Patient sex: F
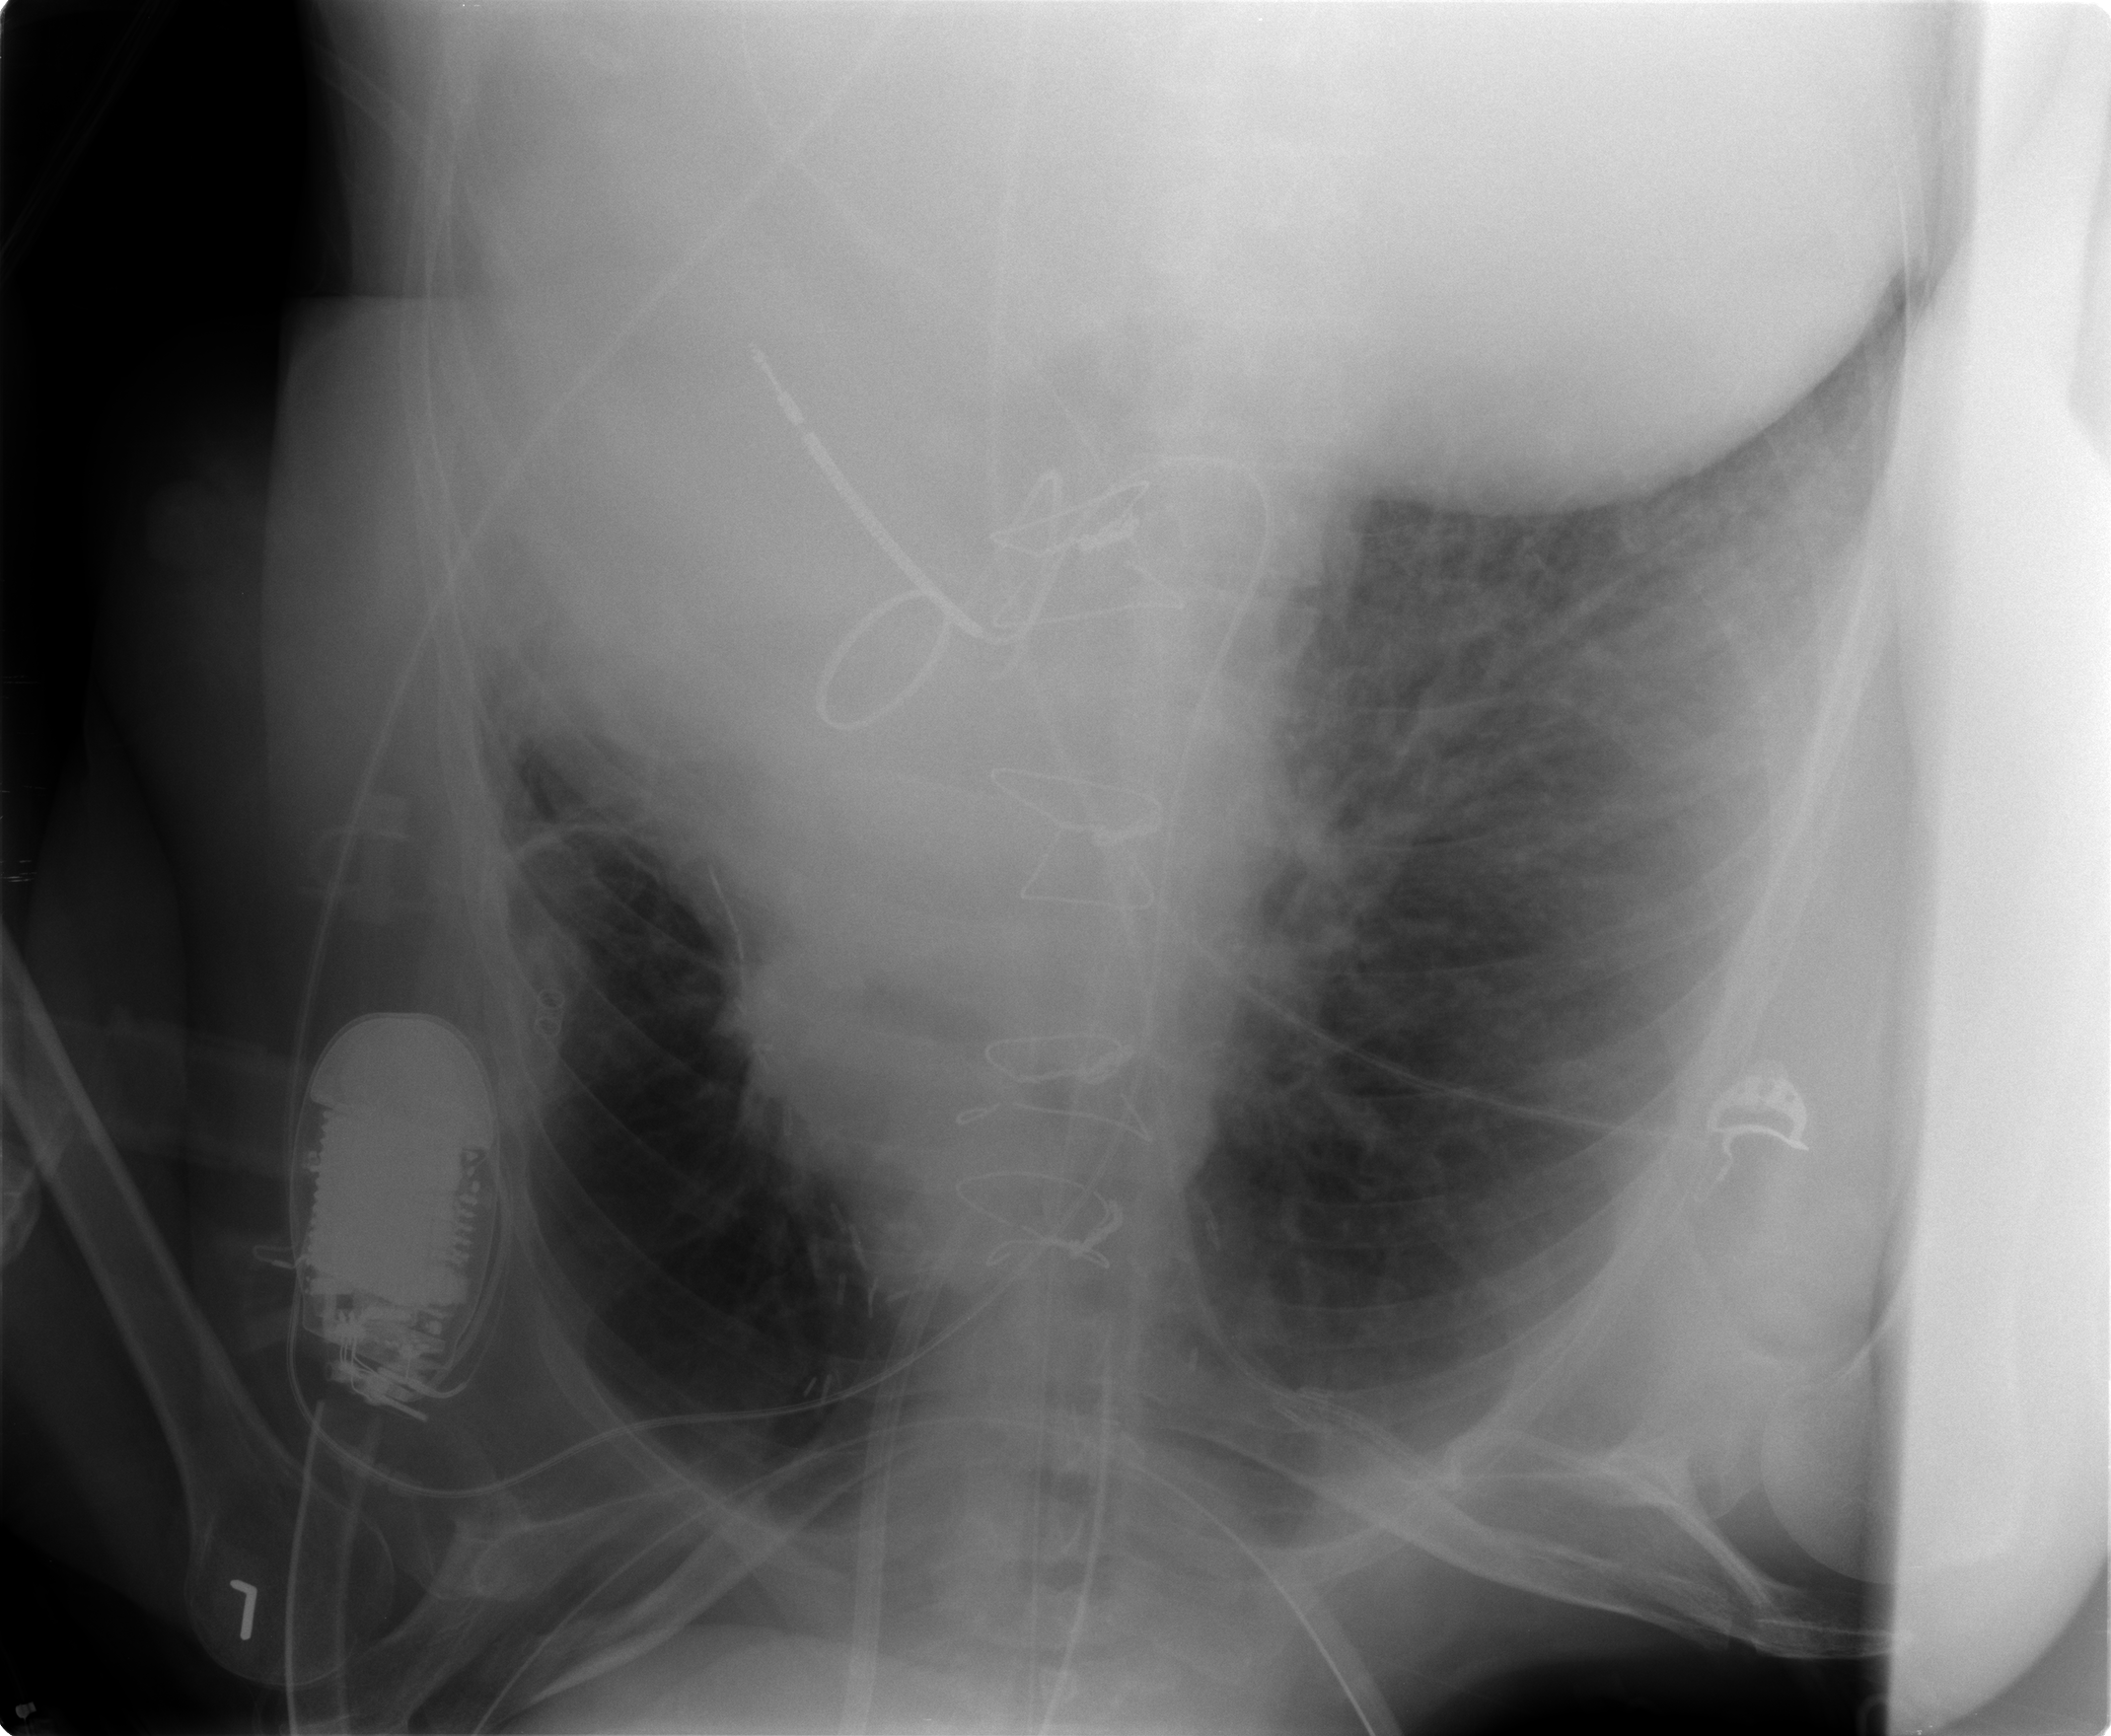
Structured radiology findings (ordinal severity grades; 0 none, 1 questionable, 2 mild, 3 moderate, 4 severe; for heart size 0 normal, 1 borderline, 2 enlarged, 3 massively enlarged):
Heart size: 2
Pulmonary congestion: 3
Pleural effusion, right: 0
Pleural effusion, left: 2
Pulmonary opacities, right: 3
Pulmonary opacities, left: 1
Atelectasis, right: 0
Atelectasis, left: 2